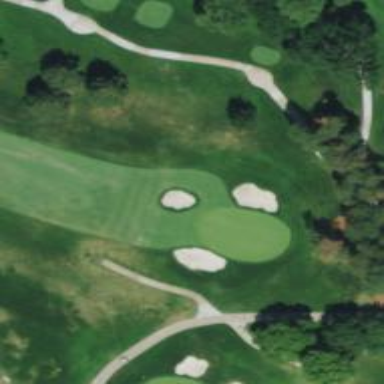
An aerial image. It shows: Golf course.